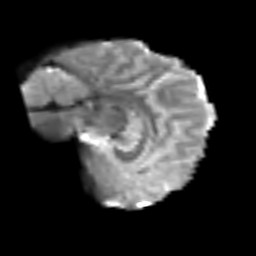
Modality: T2w
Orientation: sagittal
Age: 40
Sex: female
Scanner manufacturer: siemens
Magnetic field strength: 3 T
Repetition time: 6.1 s
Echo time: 0.101 s